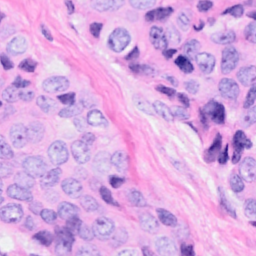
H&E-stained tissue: Breast